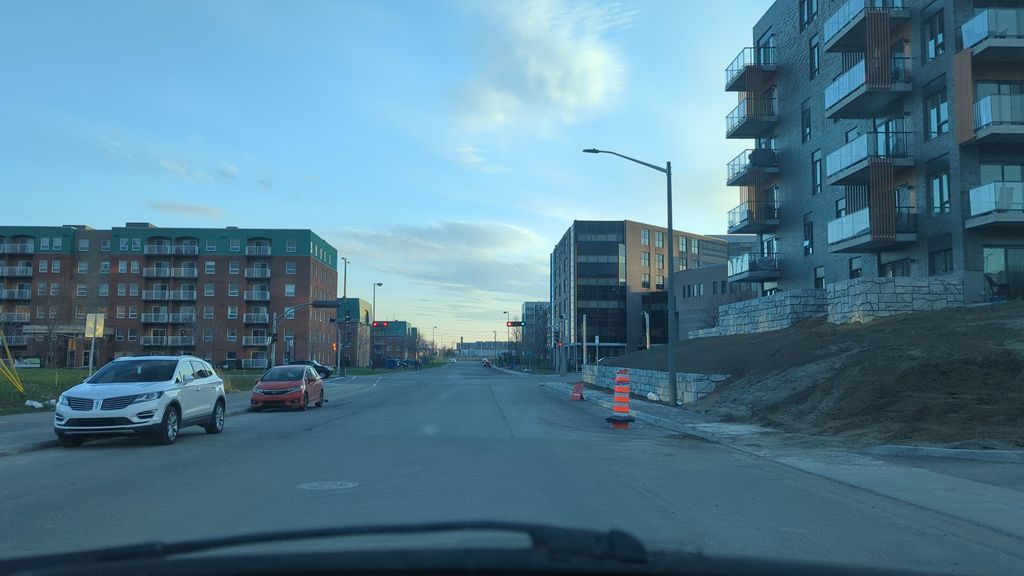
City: quebec_city